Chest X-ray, AP view. Patient: 62 years old, sex F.
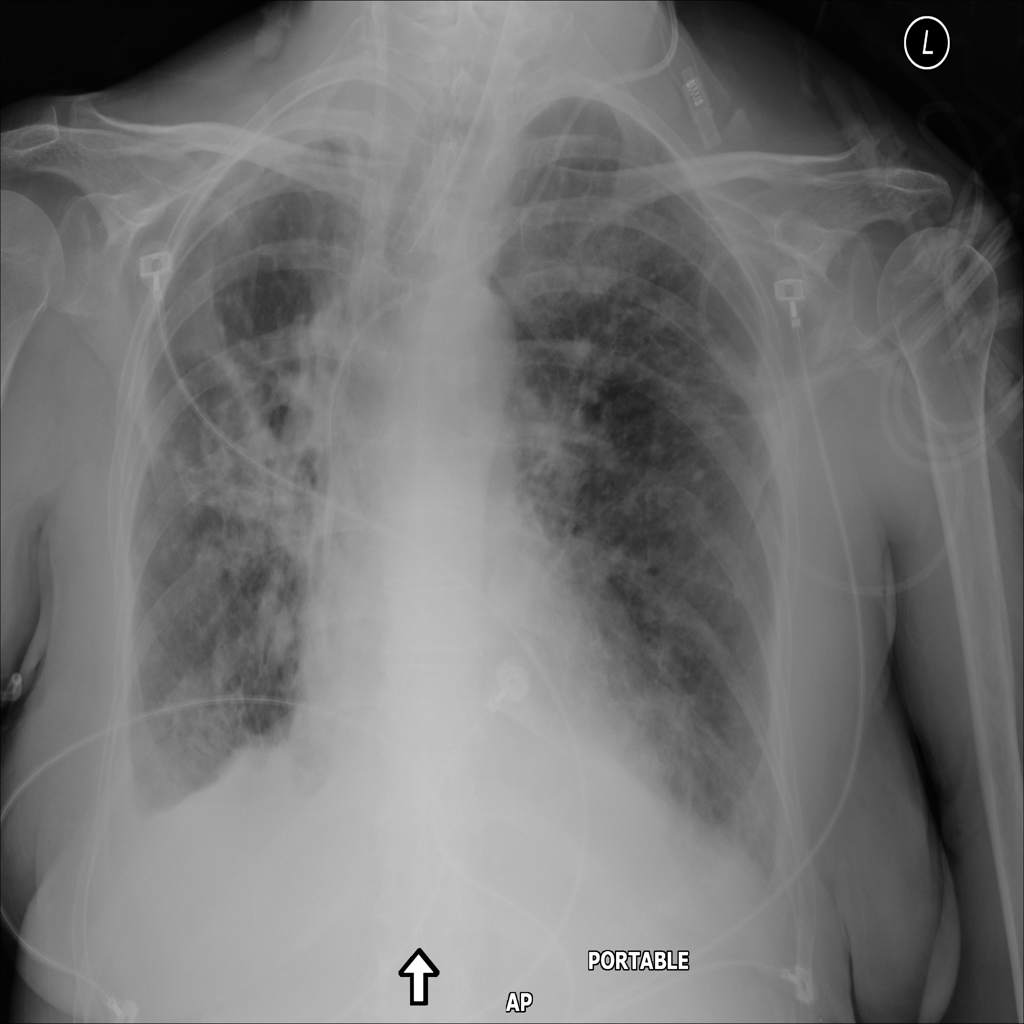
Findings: No Finding